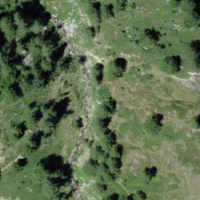
EUNIS habitat code: 26
Species observed at this site:
Oxytropis campestris